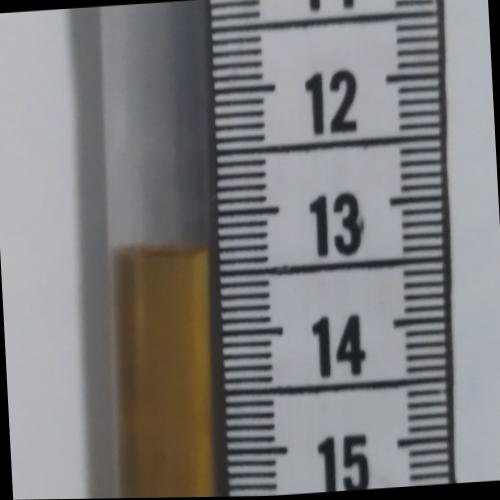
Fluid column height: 13.3 cm